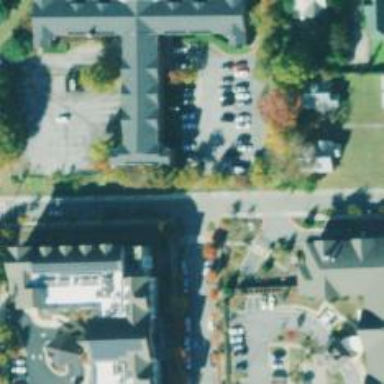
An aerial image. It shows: Dormitory building.